Field crop: tomato
Growth stage: 1
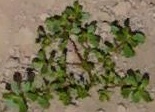
Species: portulaca